Question: When i create 'button + entry + button' in grid, 'entry' was centered but not completely fill the column. How i can fill the column via 'Entry'?

'''
# Python 3.4.1
import io
import requests
import tkinter as tk
from PIL import Image, ImageTk
def get_image():
im = requests.get('http://lorempixel.com/' + str(random.randint(300, 400)) + '/' + str(random.randint(70, 120)) + '/')
return Image.open(io.BytesIO(im.content))
class ImageSelect(tk.Frame):
def __init__(self, master=None):
tk.Frame.__init__(self, master)
master.resizable(width=False, height=False)
master.title('Image manager')
master.iconify = False
master.deiconify = False
master.grab_set = True
image = ImageTk.PhotoImage(get_image())
self.image = tk.Label(image=image)
self.image.image = image
self.image.grid(row=0, columnspan=3)
self.reload = tk.Button(text='Reload').grid(row=1, column=0, sticky='w')
self.path = tk.Entry().grid(row=1, column=1, sticky='we')
self.submit = tk.Button(text='Submit').grid(row=1, column=2, sticky='e')
root = tk.Tk()
app = ImageSelect(master=root)
app.mainloop()
'''
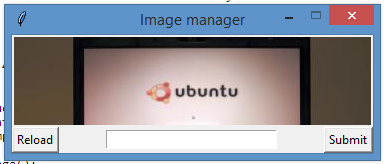
Answer: Using 'grid()' you can use 'grid_columnconfigure()' on parent of 'Entry'
'''
import tkinter as tk
root = tk.Tk()
tk.Entry(root).grid(sticky='we')
root.grid_columnconfigure(0, weight=1)
root.mainloop()
'''
---
Using 'pack()' you could use 'fill='x''
'''
import tkinter as tk
root = tk.Tk()
tk.Entry(root).pack(fill='x')
root.mainloop()
'''
---
BTW: using:
'''
self.path = tk.Entry().grid()
'''
you assign result of 'grid()' to 'self.path' but 'grid()' always return 'None'.
If you need 'self.path' then do:
'''
self.path = tk.Entry()
self.path.grid()
'''
If you don't need 'self.path' then you could do:
'''
tk.Entry().path.grid()
'''